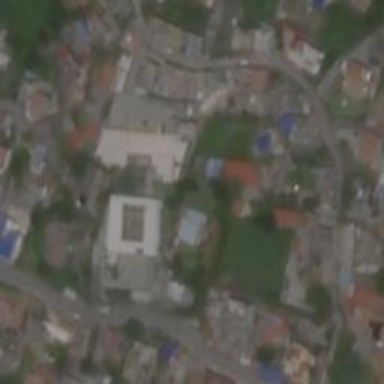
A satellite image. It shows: Residential building.